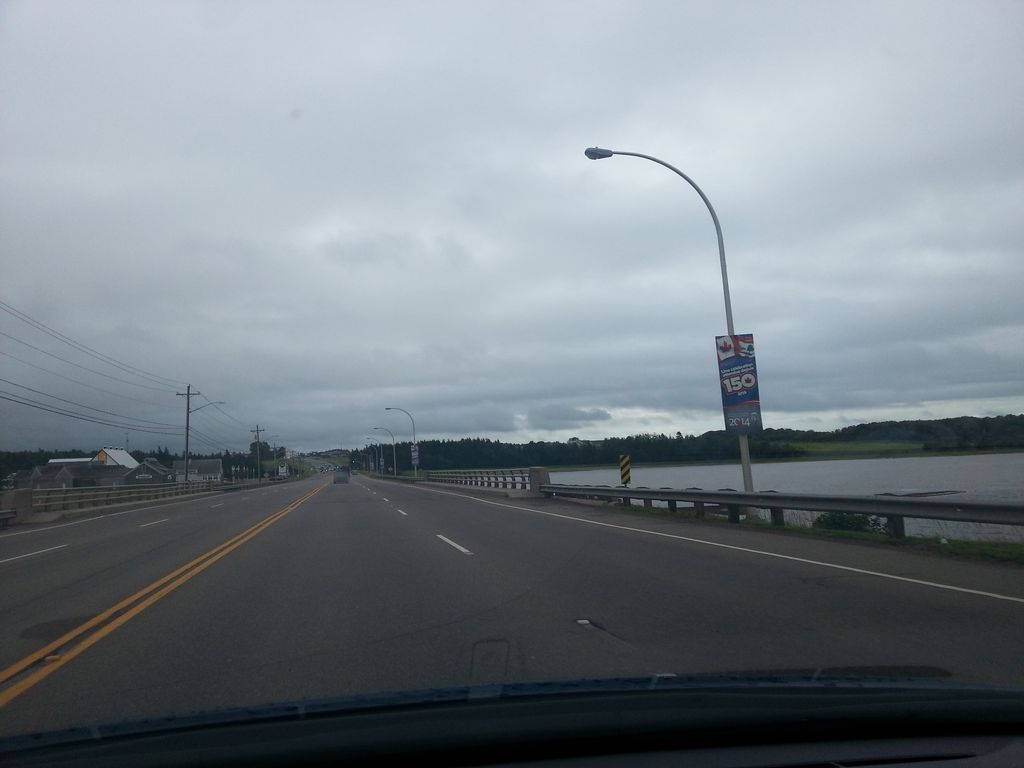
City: charlottetown